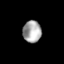
Tissue: skin
Cell type: Epithelial cells
Senescence score: 0.2536
Nuclear area (px): 396
Mean DAPI intensity: 166.091